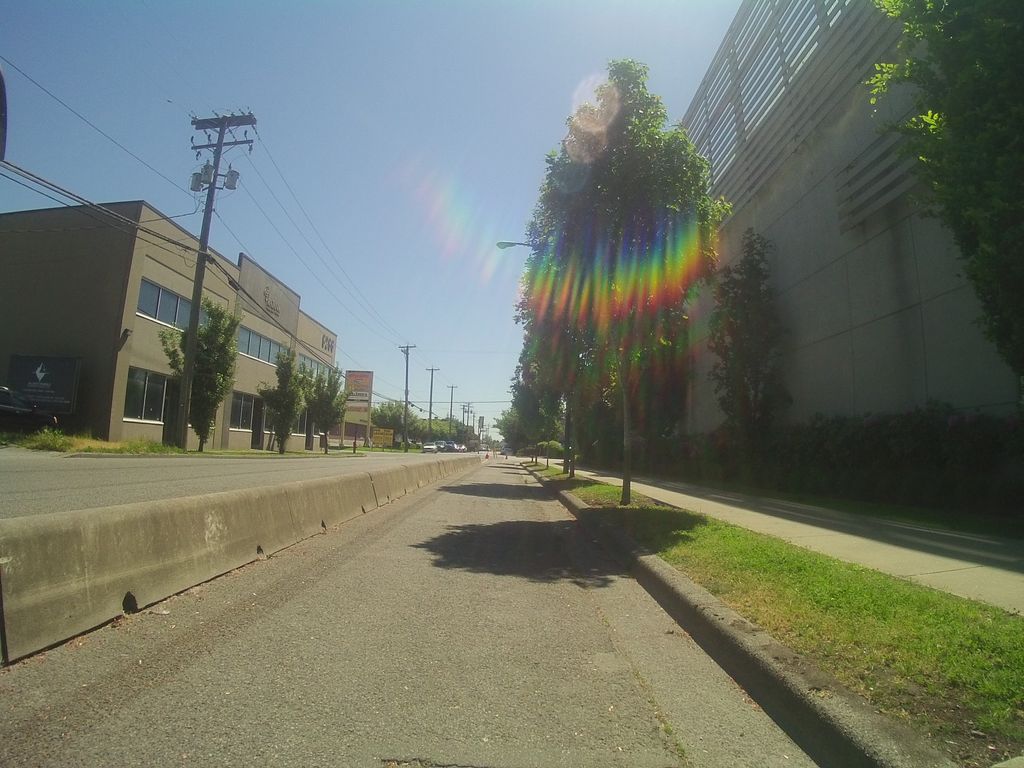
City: vancouver